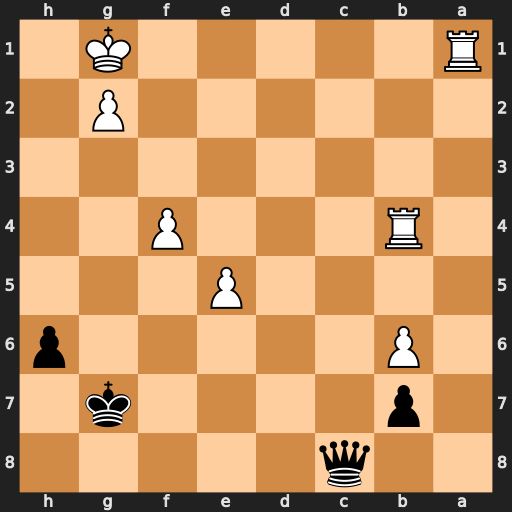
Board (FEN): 2q5/1p4k1/1P5p/4P3/1R3P2/8/6P1/R5K1
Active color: b
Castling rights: -
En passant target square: -
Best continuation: Qc5+ Kh1 Qxb4